Question: I have a foreach loop which is below:
'''
foreach (var rec in lstPRSCRPT)
{
var OrderItemQuery = GV.dbContext.Load(GV.dbContext.GetOrdritemsQuery (rec.PresNo));
OrderItemQuery.Completed += new EventHandler(OrderItemQuery_Completed);
}
'''
In the OrderItemQuery_Completed event, for each call back, I have some calculations to find if certian condition is reached. If so, I dont want to get any further OrderItemQuery_Completed call back. Is there a way I can do that? Is there any way to stop the OrderItemQuery_Completed from being fired.
I unscubscirbed the event and I get an eror as shown in pic:

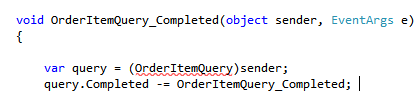
Answer: You can unsubscribe from this event in the handler like this:
'''
private void OrderItemQuery_Completed(object sender, ...)
{
var query = (OrderItemsQuery)sender;
query.Completed -= OrderItemQuery_Completed;
....
}
'''